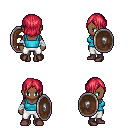
a pixel art fantasy rpg character, female body template, human, dark skin, teal pirate shirt, white pants, ruby red long bangs hairstyle, white cloth bandages, maroon shoes, shield, four views (front, back, left, right), 2x2 character sprite sheet, small pixel art, hard edges, no anti-aliasing